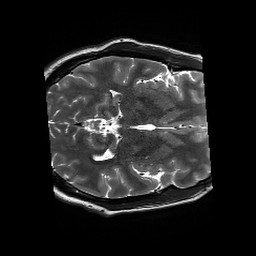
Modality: T2w
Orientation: axial
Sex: female